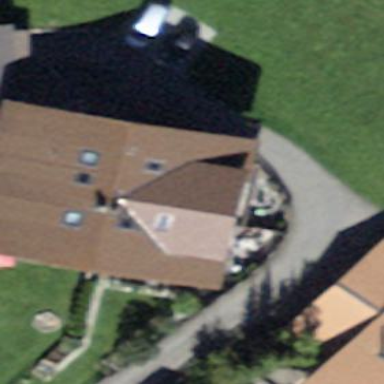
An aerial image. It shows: Residential building.